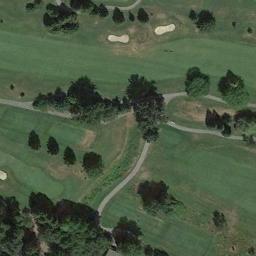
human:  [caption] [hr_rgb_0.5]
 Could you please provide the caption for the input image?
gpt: The golf course has some fairways, Roads, Barrier trees and two sandpits and some barrier trees are on both sides of the fairways .

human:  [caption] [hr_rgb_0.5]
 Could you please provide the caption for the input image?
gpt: There are about a dozen bunkers on this lawn .

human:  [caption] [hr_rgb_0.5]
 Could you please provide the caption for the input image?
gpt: There are a few bunkers and a few paths on the large green lawn on the golf course and many trees .

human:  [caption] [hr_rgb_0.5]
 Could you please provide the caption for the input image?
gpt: Many trees are near the golf course .

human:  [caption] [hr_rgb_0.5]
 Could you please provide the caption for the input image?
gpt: There are some green trees and two bunkers on the golf course .